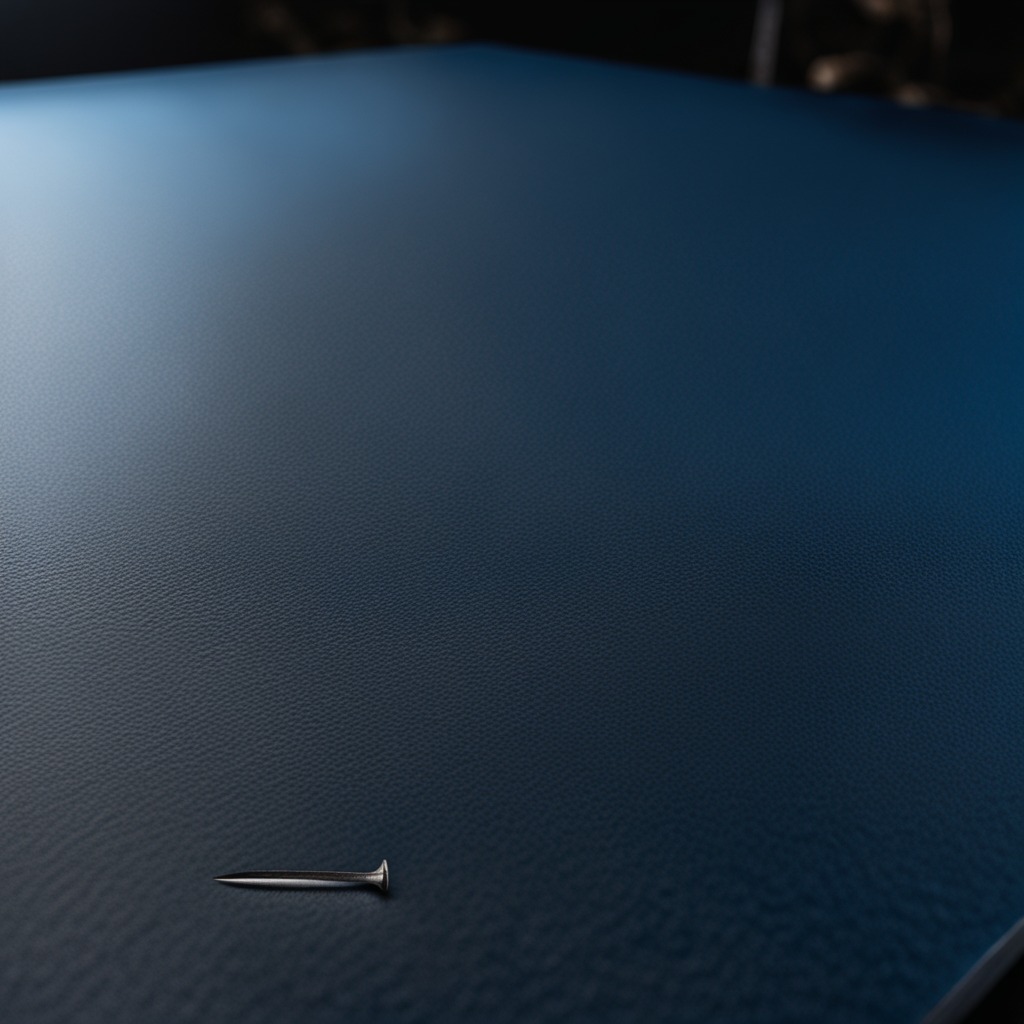
An iron nail lying on a clean granite tabletop covered with a blue rubber mat inside a workshop at night.